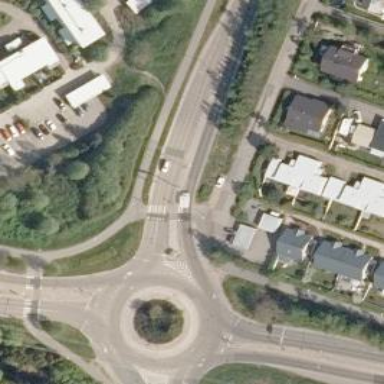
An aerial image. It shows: Uncontrolled crossing on the road.